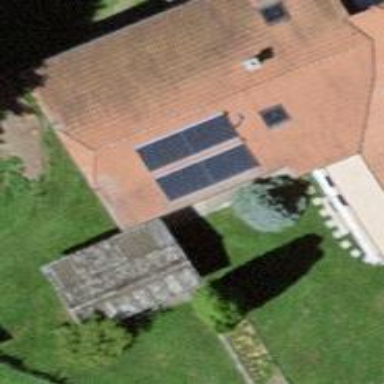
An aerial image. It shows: Solar power generator with photovoltaic panels.